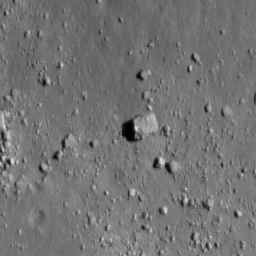
Pit: Stevinus 25
Host crater: Stevinus
Host type: impact_melt
Lunar coordinates: latitude -32.739, longitude 54.217